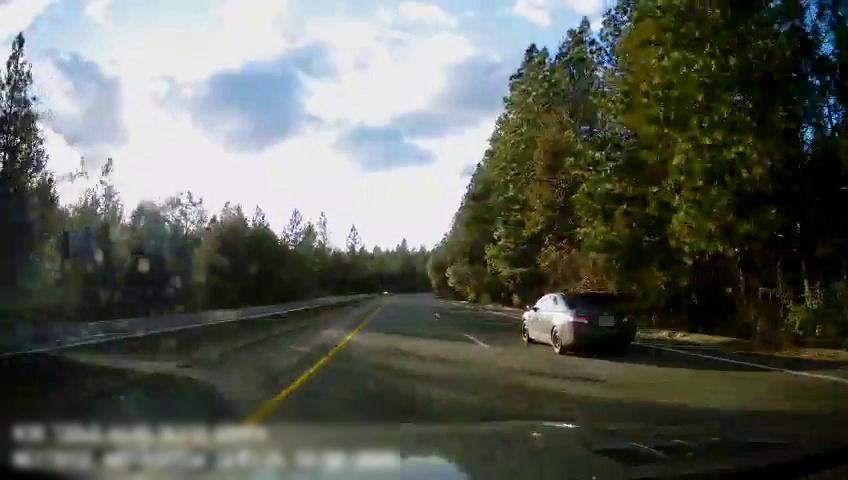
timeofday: Day
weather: Sunny
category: Drivable Space
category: Drivable Space
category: Vehicles | Car
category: Lanes | Opposite Lane
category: Lanes | Alternate Lane
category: Lanes | Current Lane
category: Lanes | Alternate Lane